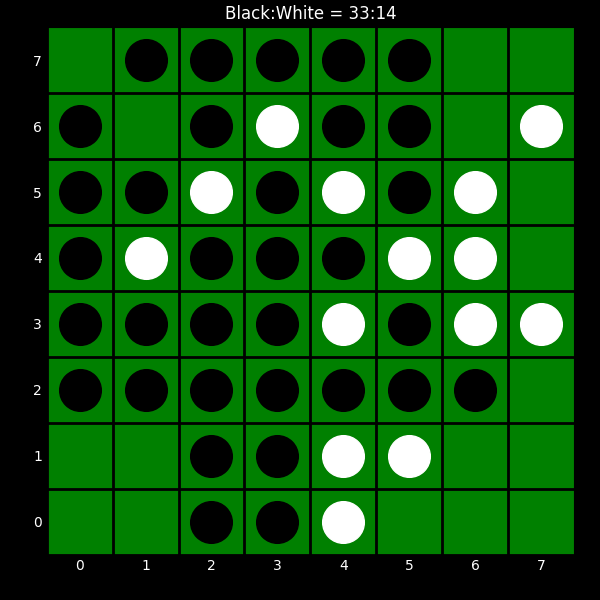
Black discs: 33
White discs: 14